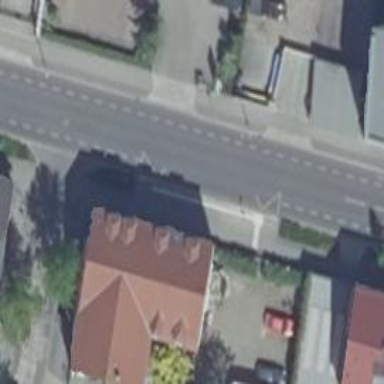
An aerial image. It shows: Tertiary road with asphalt surface. There is separate sidewalk and cycle lane on both sides.